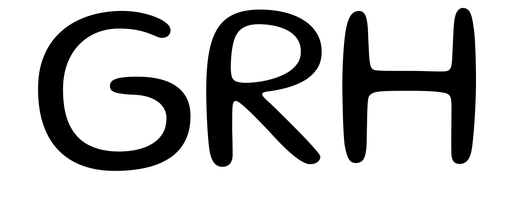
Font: Gluten_Light